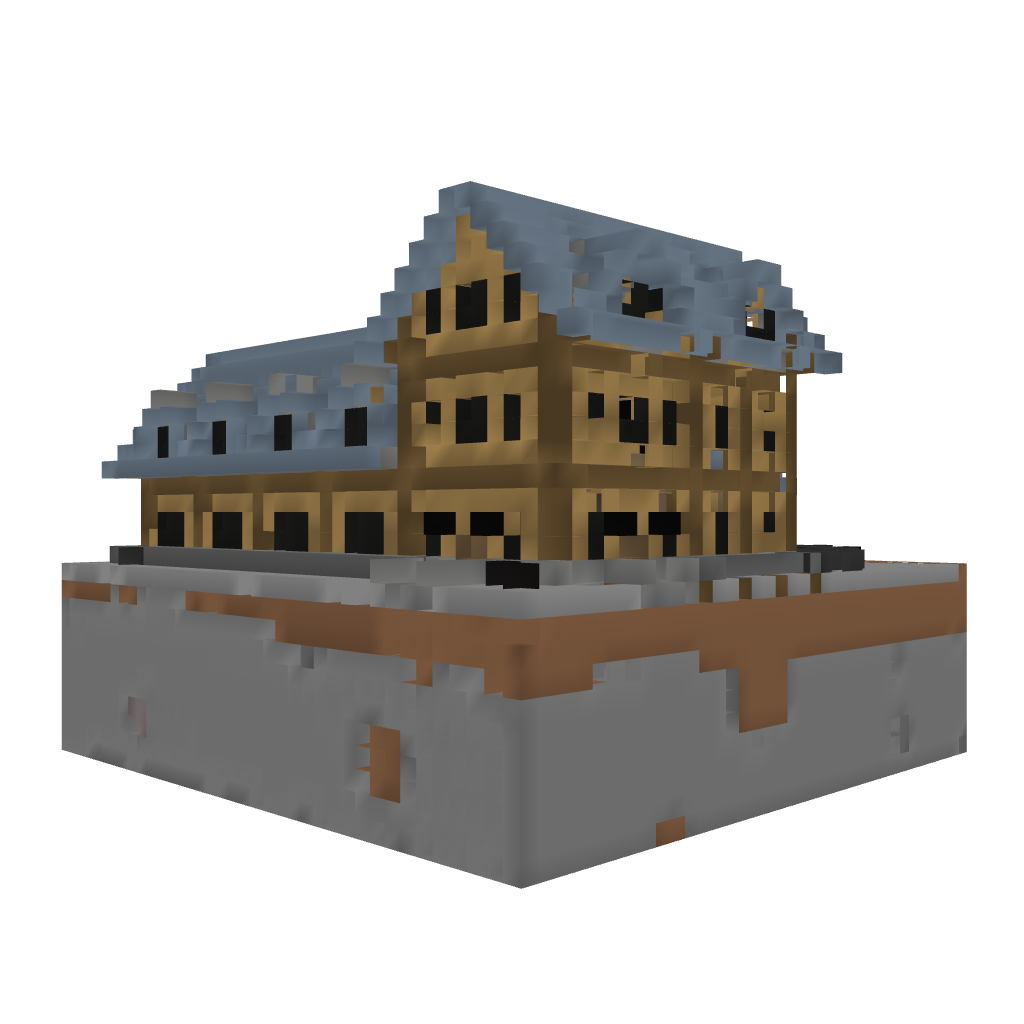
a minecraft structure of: The Tavern